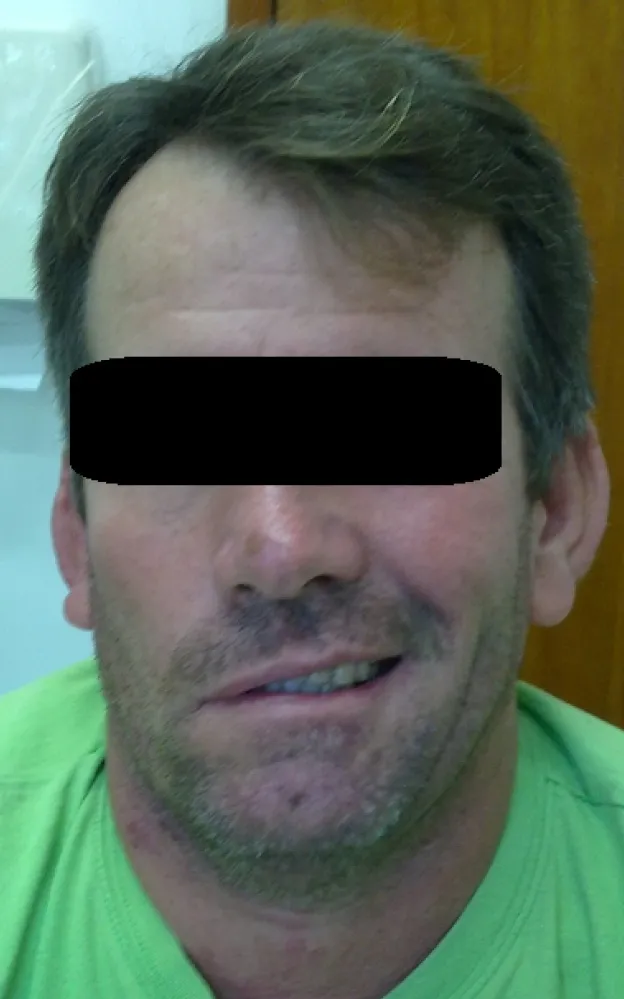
Grade V peripheral facial palsy after pentavalent antimonial treatment for cutaneous leishmaniasis.
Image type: medical_photograph (oral_photograph)